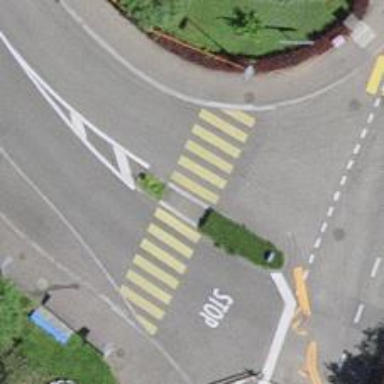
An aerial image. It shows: Uncontrolled zebra crossing on the road.